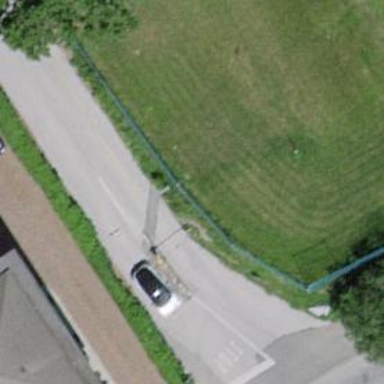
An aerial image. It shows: Lift gate barrier.